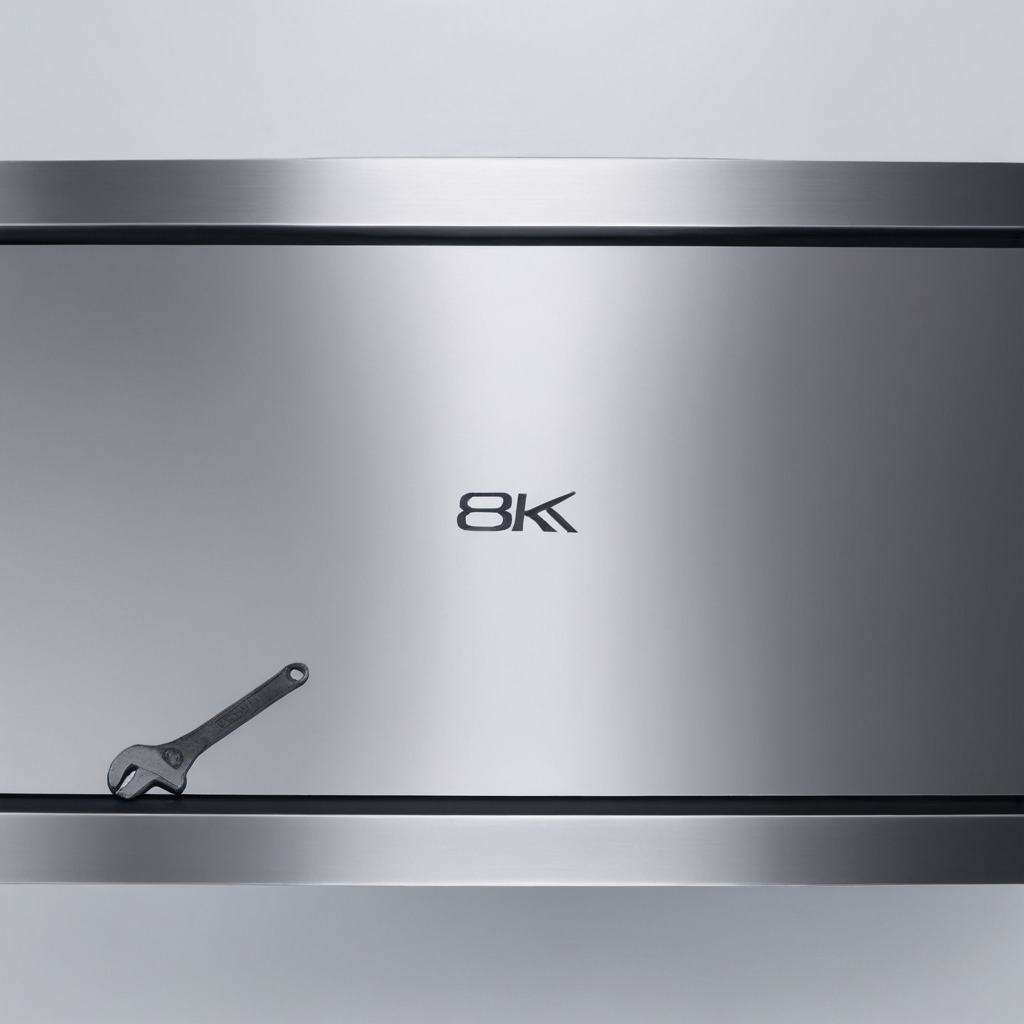
A wrench is lying on the stainless steel table in a high-end prototyping lab.